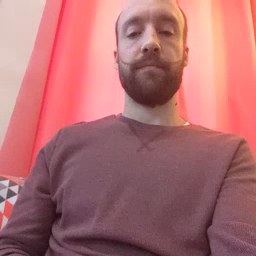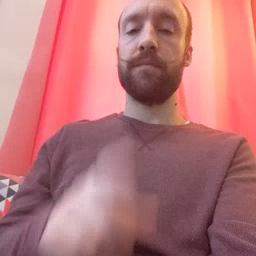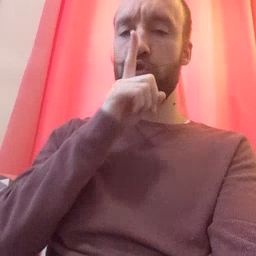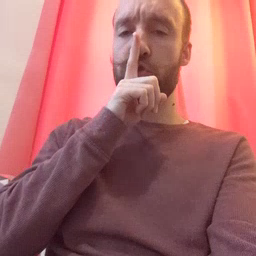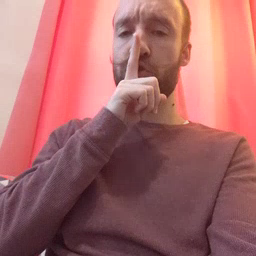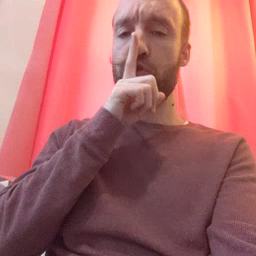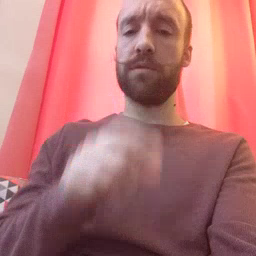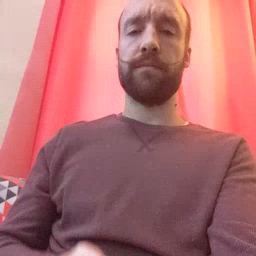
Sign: shhh